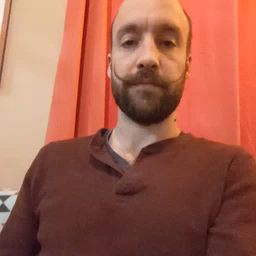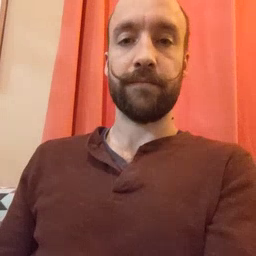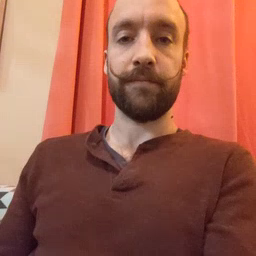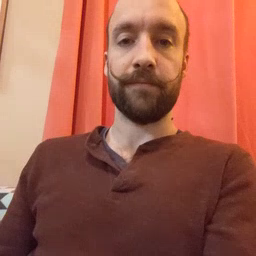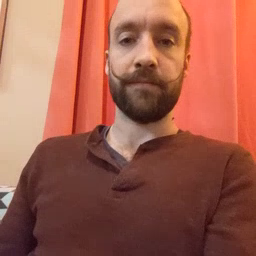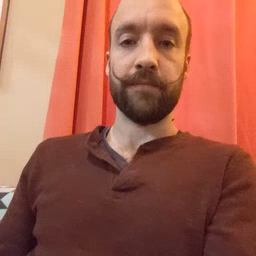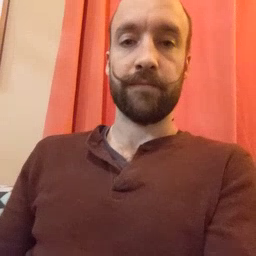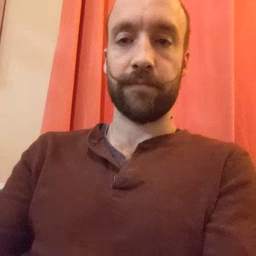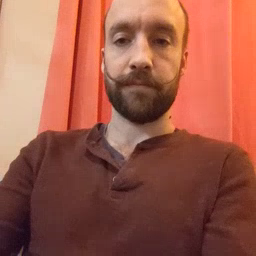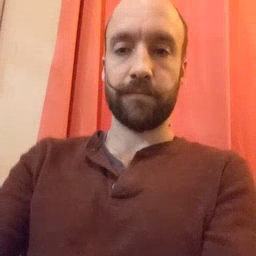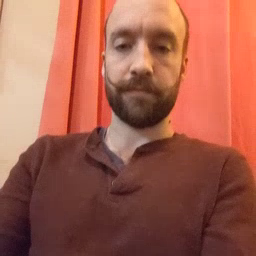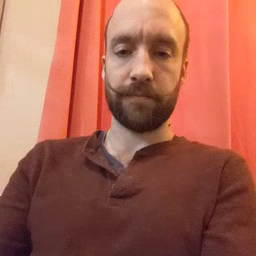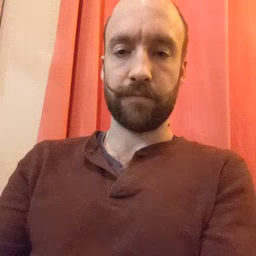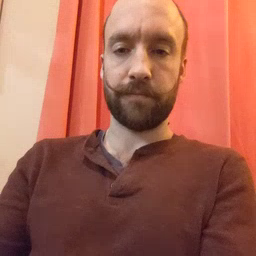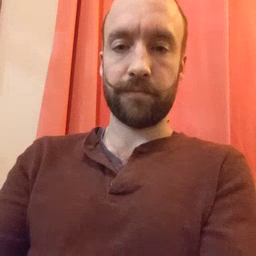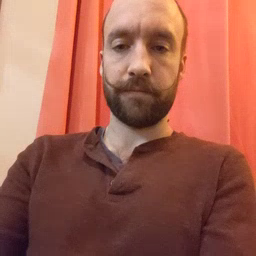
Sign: pajamas